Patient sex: M
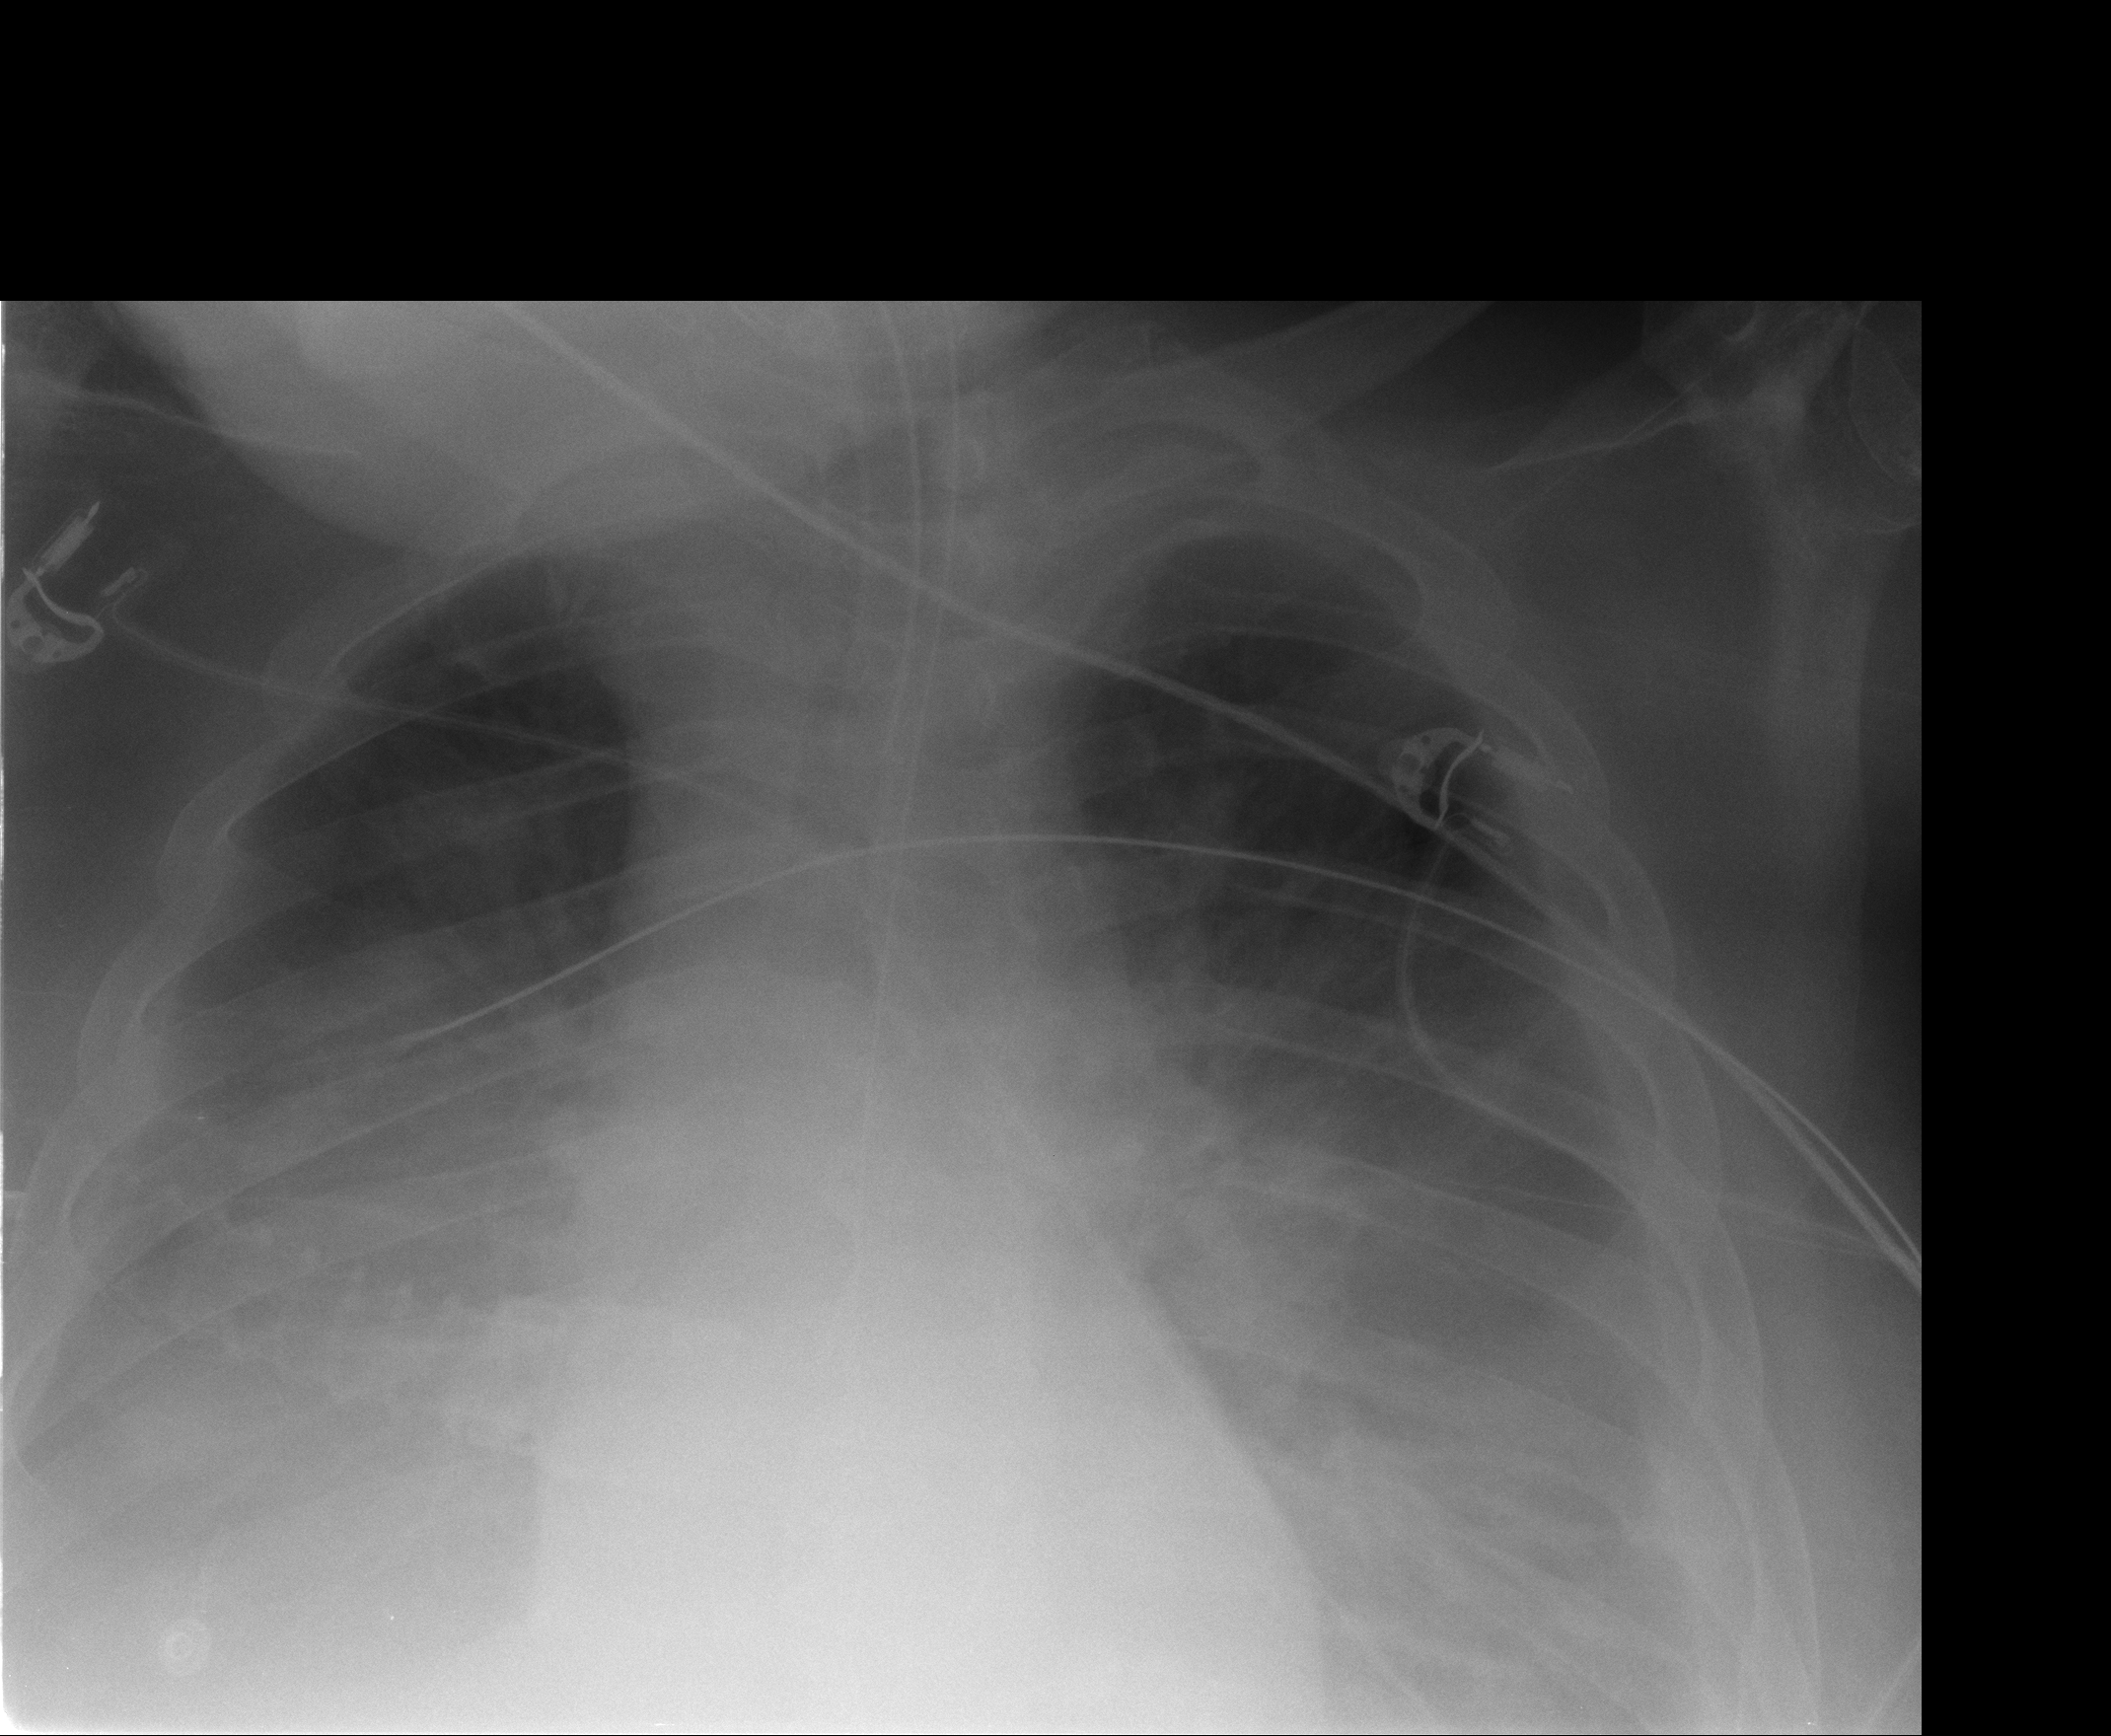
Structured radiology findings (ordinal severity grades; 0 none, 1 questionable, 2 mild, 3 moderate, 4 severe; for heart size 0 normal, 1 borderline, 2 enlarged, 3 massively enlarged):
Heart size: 0
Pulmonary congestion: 3
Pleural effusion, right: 2
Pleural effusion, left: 2
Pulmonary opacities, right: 0
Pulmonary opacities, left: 0
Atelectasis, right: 0
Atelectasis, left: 0